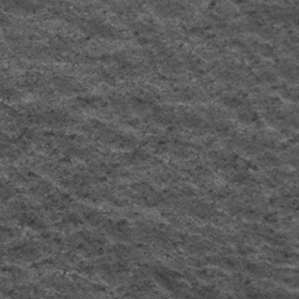
Label: frost